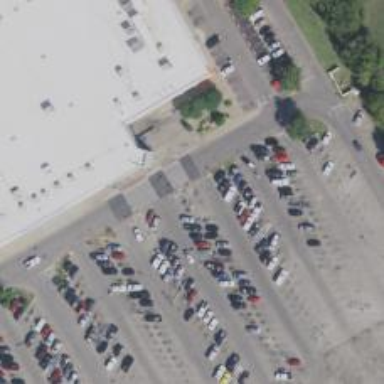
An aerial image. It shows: Parking space.